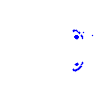
Particle: pion